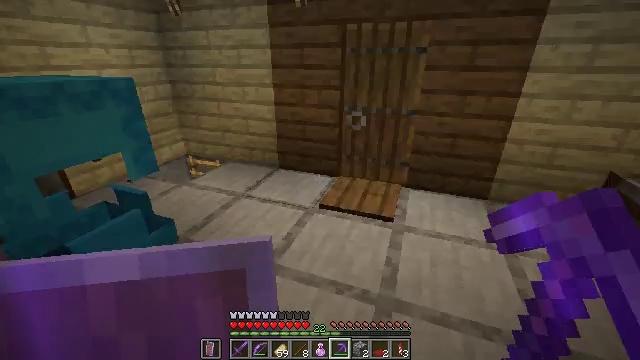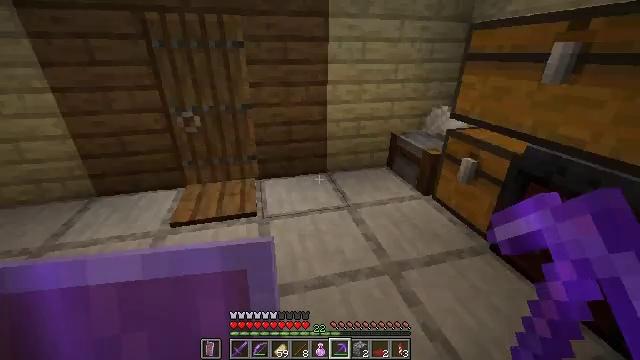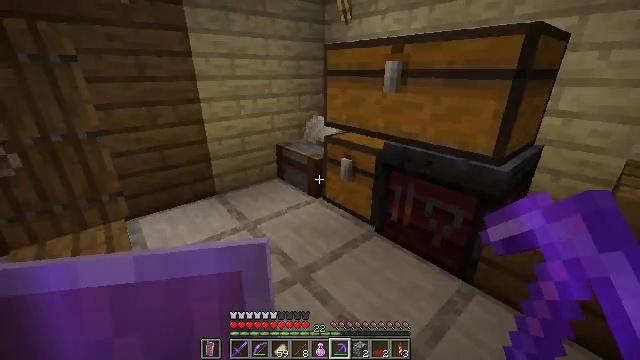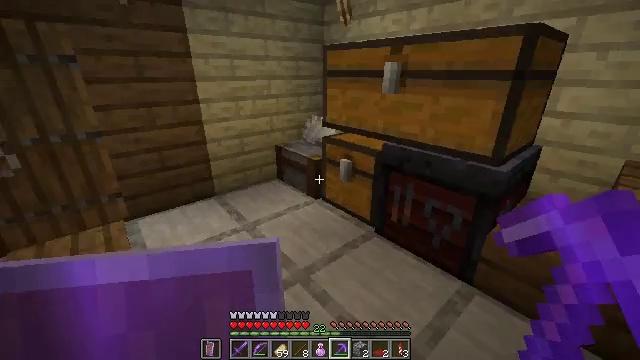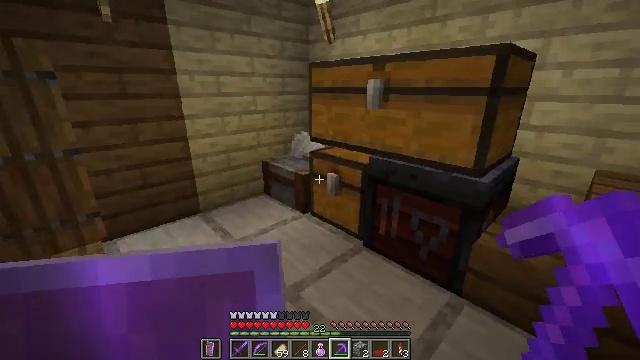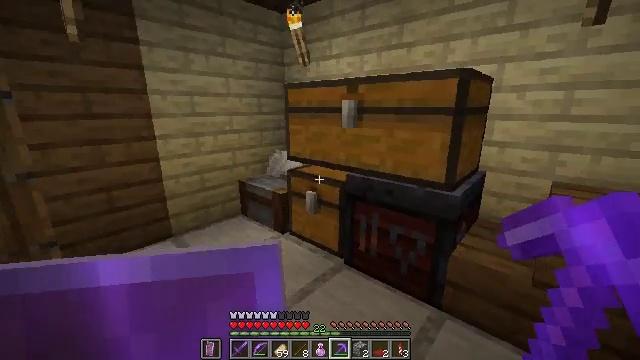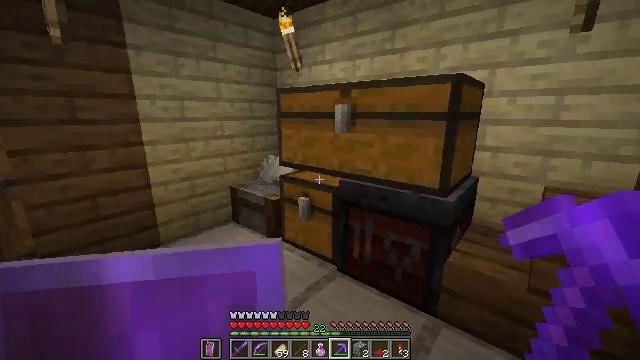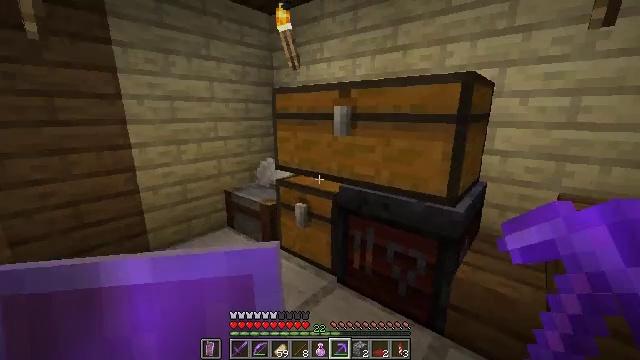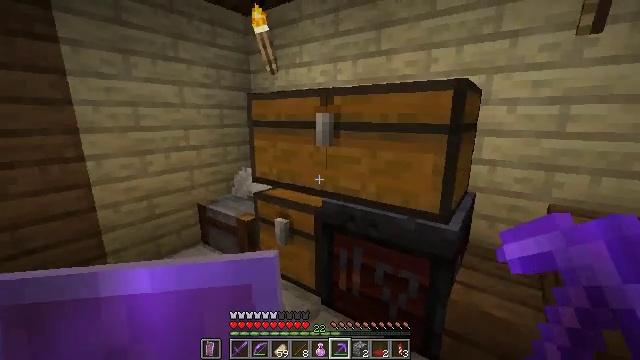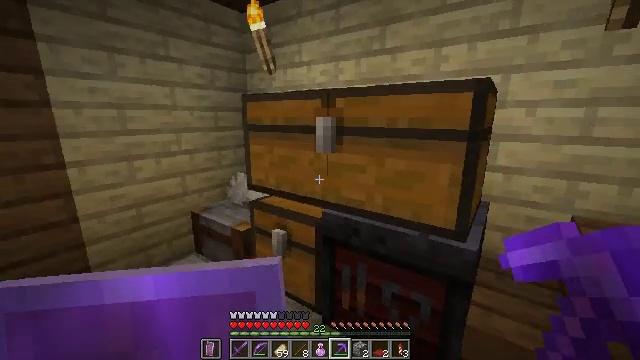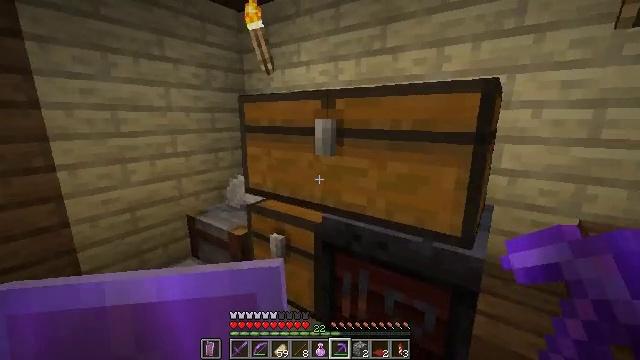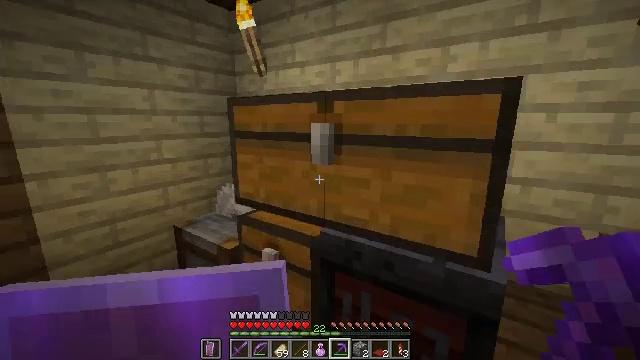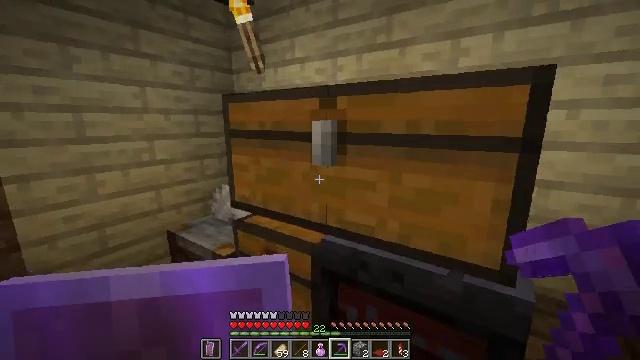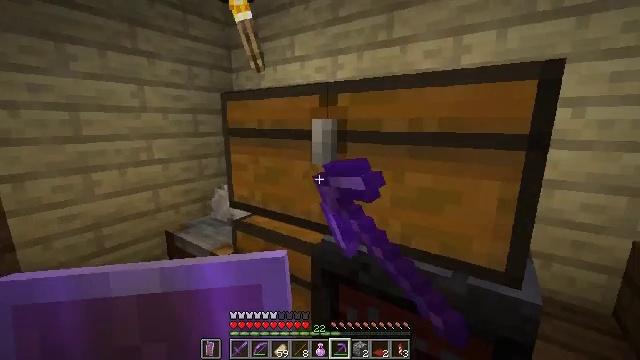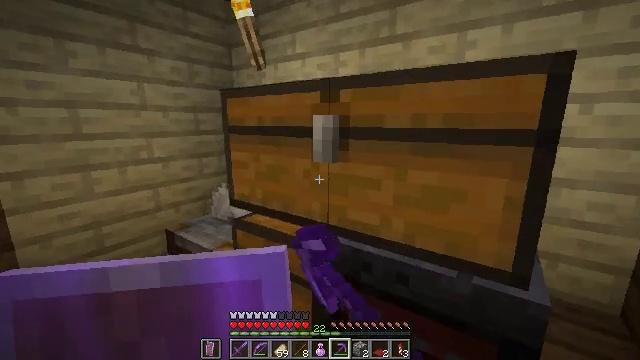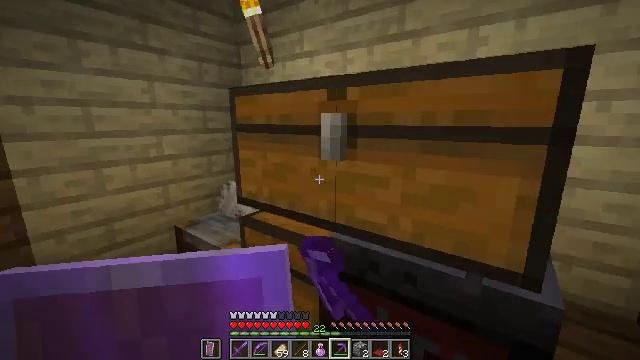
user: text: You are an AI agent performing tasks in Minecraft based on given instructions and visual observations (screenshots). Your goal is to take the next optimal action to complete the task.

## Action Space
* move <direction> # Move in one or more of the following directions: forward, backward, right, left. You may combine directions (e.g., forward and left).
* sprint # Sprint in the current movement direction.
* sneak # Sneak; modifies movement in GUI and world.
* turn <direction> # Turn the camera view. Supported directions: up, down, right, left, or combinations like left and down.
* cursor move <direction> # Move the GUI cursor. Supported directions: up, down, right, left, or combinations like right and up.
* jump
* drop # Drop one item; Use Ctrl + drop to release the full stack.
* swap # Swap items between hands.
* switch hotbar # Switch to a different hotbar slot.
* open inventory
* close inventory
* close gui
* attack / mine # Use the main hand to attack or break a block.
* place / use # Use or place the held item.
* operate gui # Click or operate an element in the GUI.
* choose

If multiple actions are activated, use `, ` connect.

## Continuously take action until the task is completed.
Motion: motion action
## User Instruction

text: Mine spruce leaves from the tree.
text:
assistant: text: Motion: turn right and down
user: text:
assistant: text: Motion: turn right and up
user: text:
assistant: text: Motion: no_op
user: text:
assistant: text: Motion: turn right and up
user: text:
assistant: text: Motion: turn right and up
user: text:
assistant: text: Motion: move forward, turn right and up
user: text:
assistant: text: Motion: move forward
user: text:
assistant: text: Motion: move forward, turn right and up
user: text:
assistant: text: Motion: move forward
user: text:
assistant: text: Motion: move forward
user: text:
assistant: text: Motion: turn right
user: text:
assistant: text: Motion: use / place
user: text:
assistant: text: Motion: use / place
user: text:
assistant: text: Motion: use / place
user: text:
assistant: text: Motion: turn left
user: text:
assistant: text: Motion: no_op
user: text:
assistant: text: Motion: no_op
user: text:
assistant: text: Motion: no_op
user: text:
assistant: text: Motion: no_op
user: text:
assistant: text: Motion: no_op
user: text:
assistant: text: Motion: no_op
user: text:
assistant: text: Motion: no_op
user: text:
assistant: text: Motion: no_op
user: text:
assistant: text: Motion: no_op
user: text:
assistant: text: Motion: no_op
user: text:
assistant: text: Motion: no_op
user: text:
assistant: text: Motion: no_op
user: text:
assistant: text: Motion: no_op
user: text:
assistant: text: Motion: no_op
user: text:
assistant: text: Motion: turn right